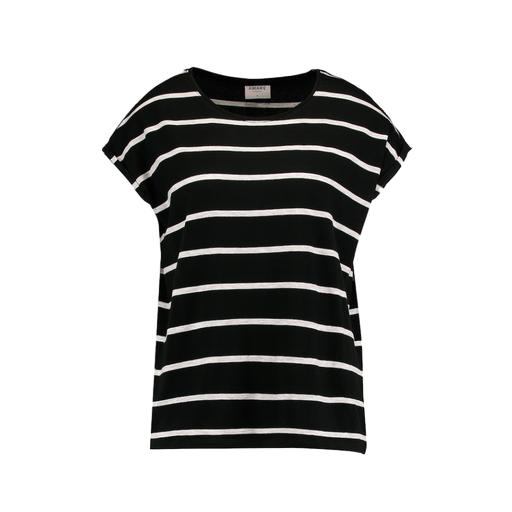
mina t-shirt black white stripe, black women's striped t-shirt, black women's stripe t, white background